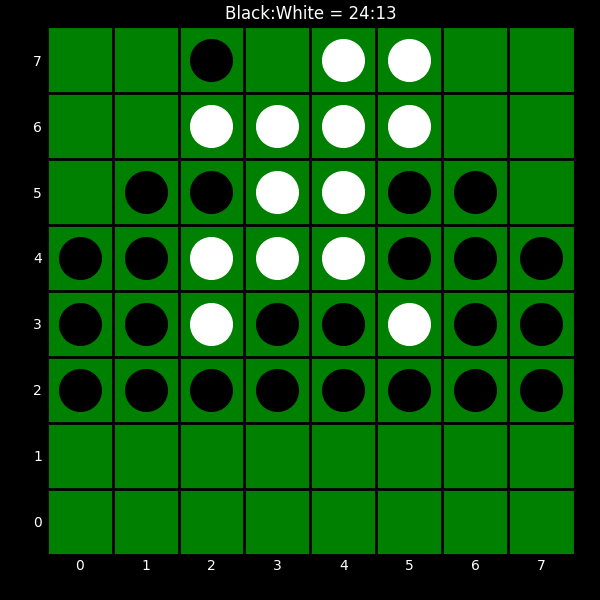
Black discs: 24
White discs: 13